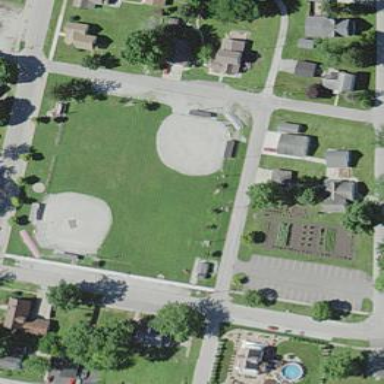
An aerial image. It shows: Baseball pitch for leisure land activities.